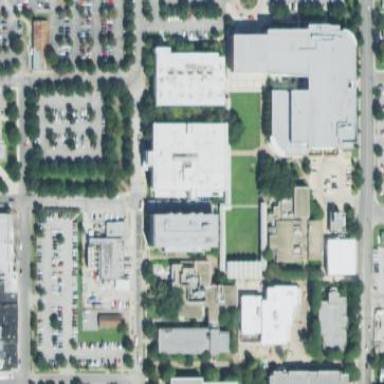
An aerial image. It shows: College or university.